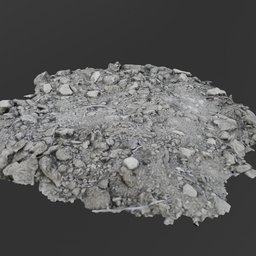
Label: nature